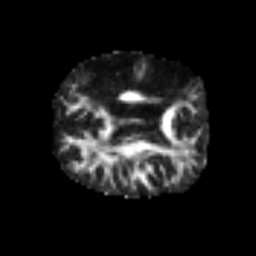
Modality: FA
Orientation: axial
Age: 49
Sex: male
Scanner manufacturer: siemens
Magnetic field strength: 3 T
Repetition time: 6.1 s
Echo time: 0.101 s